Question: I am trying to access a domain I registered on AWS and my browser says:
> Site Can't Be reached. 21fighterpilots.com's server IP address could not be found.
I followed this <URL> directly and still does not work. Checked many other troubleshooting forums and guides, nothing has worked.

This is the <URL>
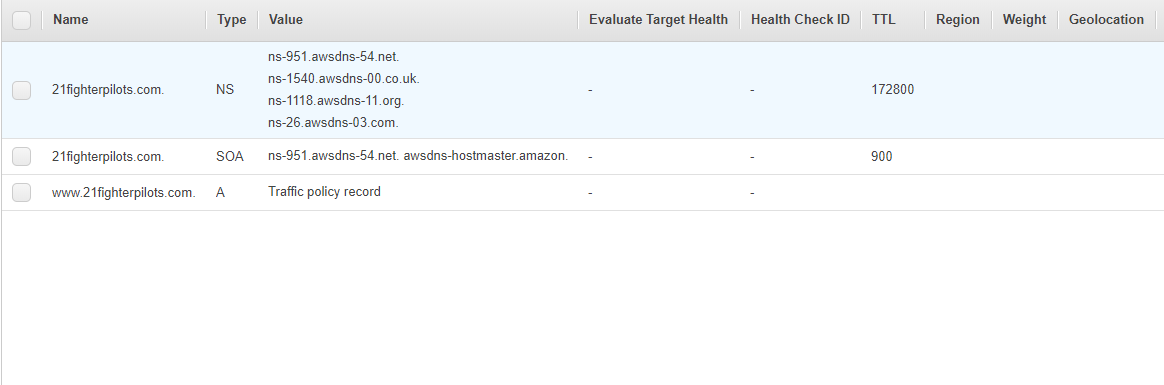
Answer: Make sure that you have properly configured your traffic policy .
You have created Record Set for ,but you also need to create another Record Set for with requried value. This should resolve your issue and should be able to browse .